Question: I just created a new project in xcode 4.2 with template Utility Application. This is my project hierarchy:

Then, I tried to push UITableViewController without XIB files (Batikla : UITableViewController) from MainViewController.
First I put a button in my MainViewController storyboard and wired it to my ibaction method:
'''
@implementation MainViewController
@synthesize managedObjectContext = _managedObjectContext;
@synthesize flipsidePopoverController = _flipsidePopoverController;
- (IBAction)batikla{
NSLog(@"test 1");
Batikla *batikla = [[Batikla alloc] initWithStyle:UITableViewStylePlain];
batikla.title = [NSString stringWithFormat:@"Test"];
[self.navigationController pushViewController:batikla animated:YES];
[batikla release];
NSLog(@"test 2");
}
'''
After tapping the button there is no view pushed to the view, instead in the console appears:
'''
There is absolutely no warranty for GDB. Type "show warranty" for details.
This GDB was configured as "x86_64-apple-darwin".Attaching to process 58916.
2012-01-17 01:30:47.569 iBadah[58916:207] test 1
2012-01-17 01:30:47.572 iBadah[58916:207] test 2
'''
The method was fired but why didn't my uitableviewcontroller get pushed into the screen?
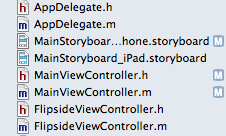
Answer: Push and pop require a navigation controller. The utility template does not include a navigation controller.